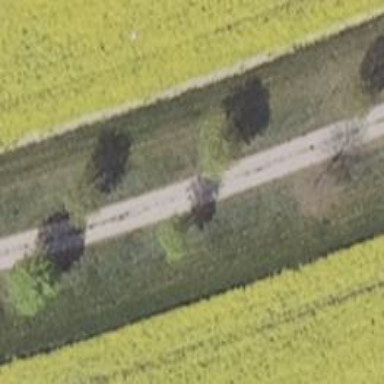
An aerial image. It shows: Row of trees in natural setting.